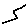
Label: zigzag